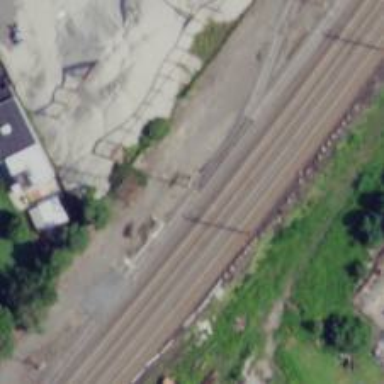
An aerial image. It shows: Rail spur service.